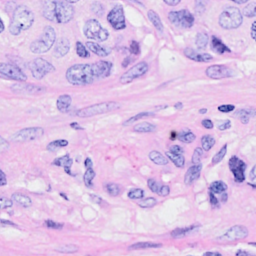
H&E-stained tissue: Breast